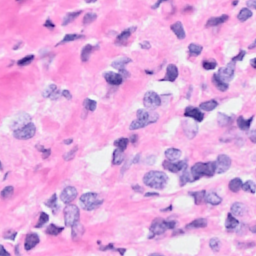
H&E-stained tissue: Breast